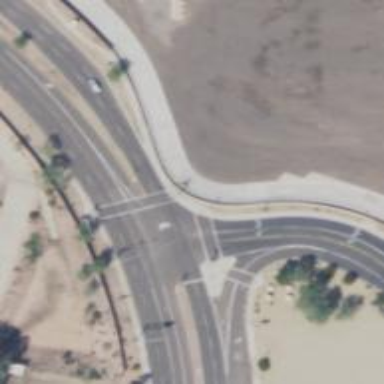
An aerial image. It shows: Solid stop line on the road marking.